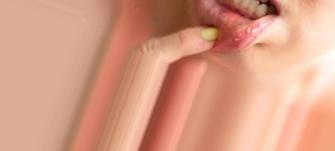
Condition: Mouth Ulcer